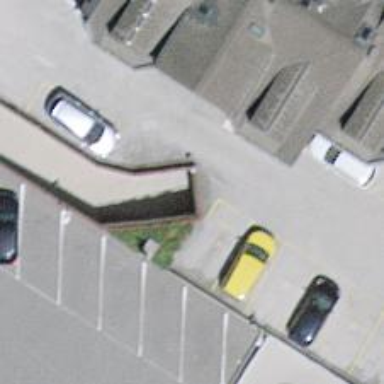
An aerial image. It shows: Parking entrance.